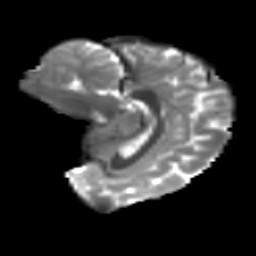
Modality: T2w
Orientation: sagittal
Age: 11
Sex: male
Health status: ill
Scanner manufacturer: ge
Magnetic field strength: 3 T
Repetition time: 6.752 s
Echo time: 0.079 s